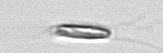
Label: Chrysochromulina